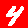
Digit: 4